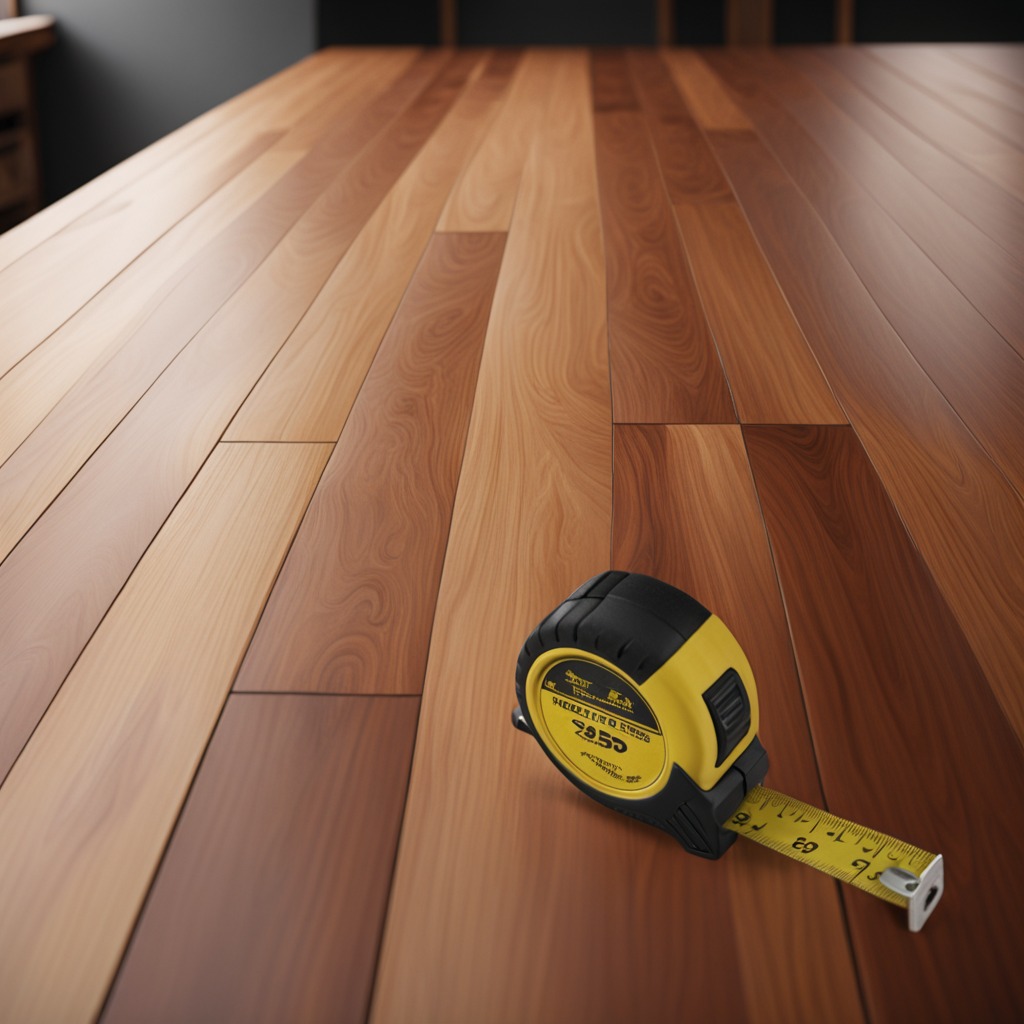
A measuring tape lies on the wooden table in a carpentry studio.